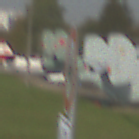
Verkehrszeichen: VerbotKraftraeder
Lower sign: ZeitangabenMitBeschraenkungAufWochentage4
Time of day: MorningAfternoon
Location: Outdoor (Special)
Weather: Clear
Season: NotSpecified
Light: Natural